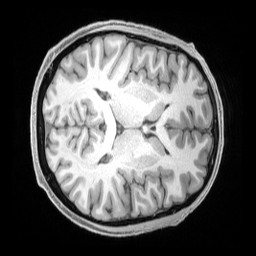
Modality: T1w
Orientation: axial
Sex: male
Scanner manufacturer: siemens
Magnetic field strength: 3 T
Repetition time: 2.4 s
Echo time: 0.00222 s